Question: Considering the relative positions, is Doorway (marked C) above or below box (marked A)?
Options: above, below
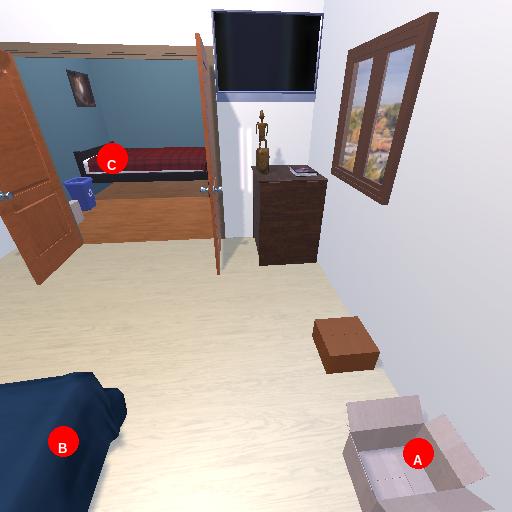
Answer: above